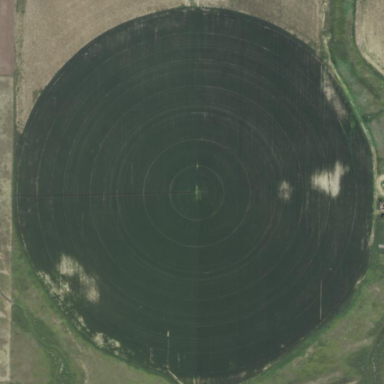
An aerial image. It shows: Farmland with pivot irrigation system.